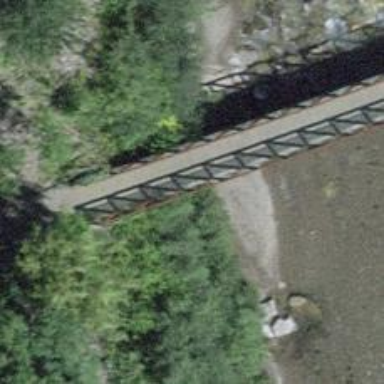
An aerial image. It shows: Footway bridge.